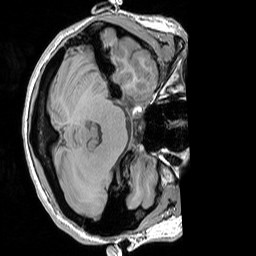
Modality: T1w
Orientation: axial
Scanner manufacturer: siemens
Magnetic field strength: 3 T
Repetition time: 1.83 s
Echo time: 0.00303 s